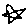
Label: star